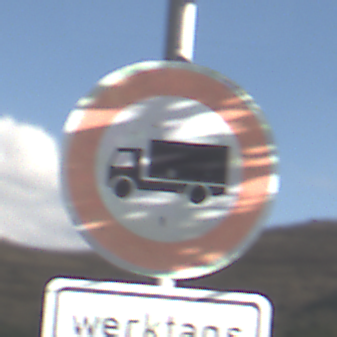
Verkehrszeichen: VerbotFuerKraftfahrzeugeUeberDreiKommaFuenfTonnen
Zusatzzeichen unten: ZeitangabenMitBeschraenkungAufWochentage7
Umgebung: Outdoor, Nature
Tageszeit: Midday
Wetter: PartlyCloudy
Licht: Natural
Jahreszeit: NotSpecified
Kontrast: LowContrast